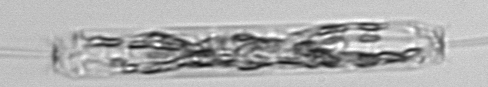
Label: Ditylum_brightwellii